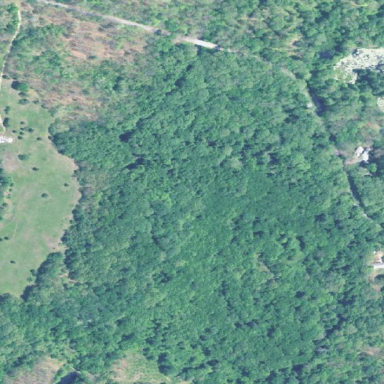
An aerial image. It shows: Nature reserve in woodland area.